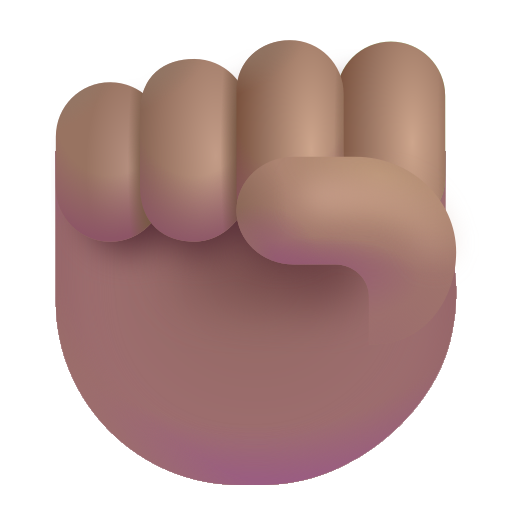
raised fist color